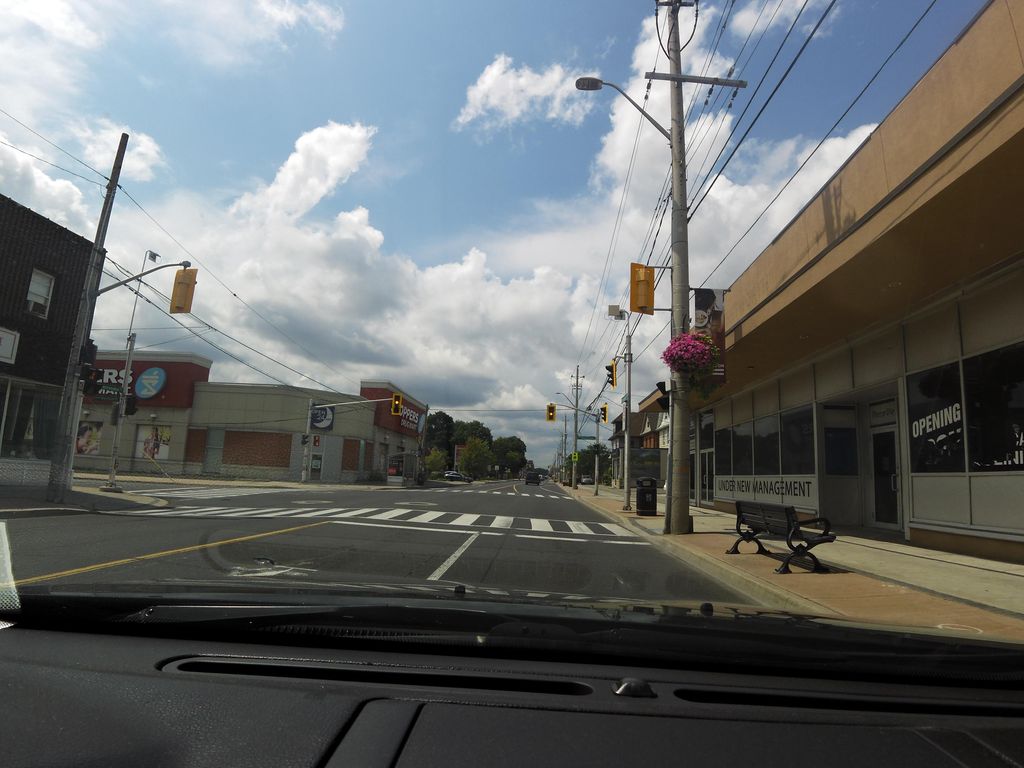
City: hamilton